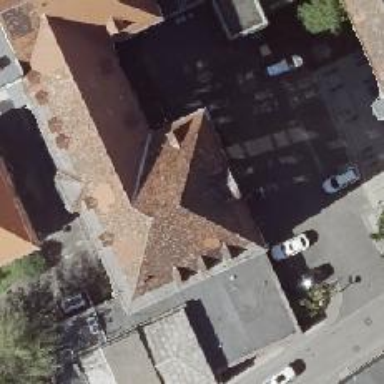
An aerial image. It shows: View of roof edge.